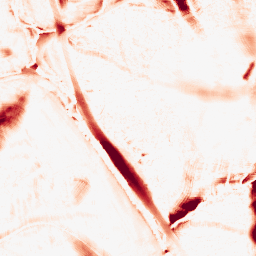
Category: morphological
Decomposition family: morphological_ellipse
Decomposition parameters: operation: opening
width: 30
height: 50
Upsampling method: sinc_hamming
Upsampling parameters: scale: 2
kernel_size: 16
Upsampling scale: 2